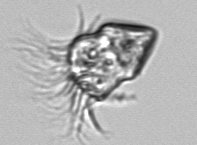
Label: Strombidium_inclinatum